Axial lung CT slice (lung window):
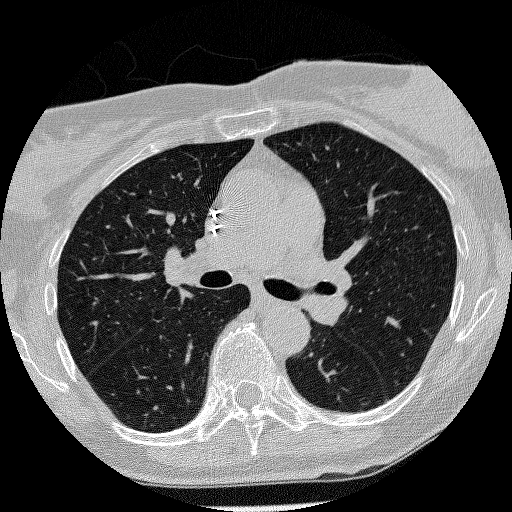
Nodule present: no